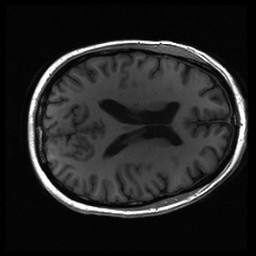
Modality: inplaneT1
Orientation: axial